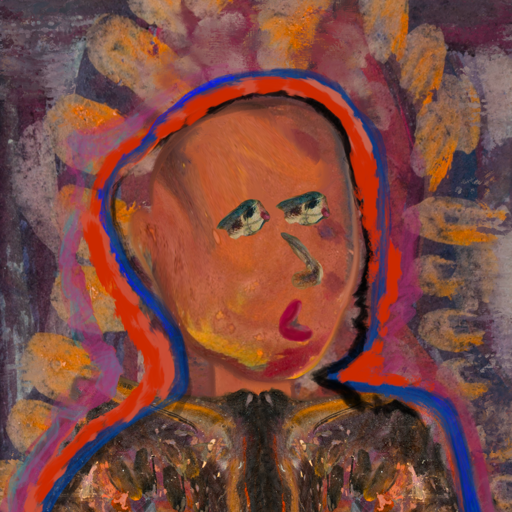
Background: Doll, Head And Neck Side: Mother_And_Son_Son, Face Side: Pipe, Bust: Gypsy_Queen, Hair Side: Experience, Head Accessory: Blank, Second Necklace: Blank, Necklace: Blank, Baby: Blank